Question: I'm pretty new to web-coding and in my attempt to create jQuery based menu bars complete with dropdowns I have stumbled upon some vast differences between broswers. Below you can see that while FF and Safari are the same, IE is actually behaving and Opera is ok-ish, Chrome gets it totally wrong. As far as I can tell I have all the latest versions.

I removed the code from here and pasted it in: (doesn't want to let me link properly) so: jsfiddle.net/2hCR2/
Just in case, support for older versions of IE (6-7) is not required.
Right now I'm mostly concerned with the positioning aspect. Any assistance is much appreciated!
****EDIT:** After continuing to play with the chrome developer tools I realized that when I manually set the 1st list (pants/t-shirt) to 'display:block' it displays as expected (exactly like FF and Safari in the image) so it appears that this is more of a javascript/jQuery issue not updating the DOM correctly(?). I also noticed that when I put the code is JSFiddle and ran the script in Chrome it produced the same error, but when I ran JSFiddle in FF (exact same fiddle link) it renders correctly.
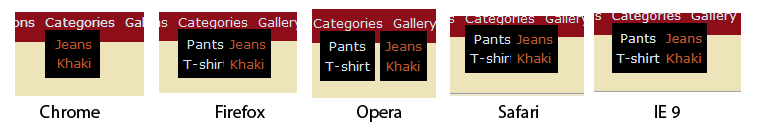
Answer: It does not happen in Chrome Canary (version 24) but it does in stable (version 22). Apparently it is a bug which has been fixed.
You can either wait a month or two so that all Chrome users get the fix, or just use '.show()' instead of '.show(0)'.